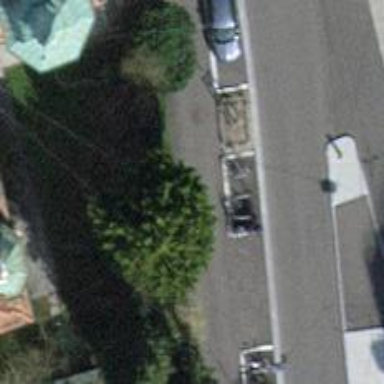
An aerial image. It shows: Bicycle parking area with stands available.